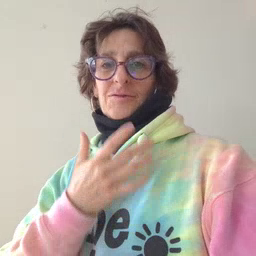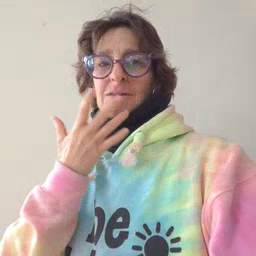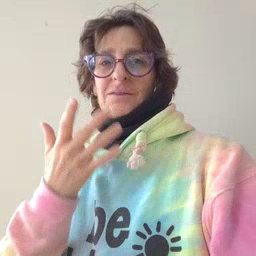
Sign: grass